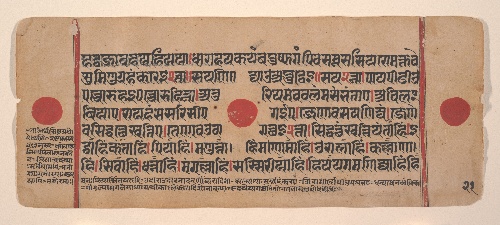
Date: 15th century
Object type: Folio
Classification: Paintings
Medium: Ink, opaque watercolor, and gold on paper
Culture: India (Gujarat)
Dimensions: 4 3/8 x 10 5/8 in. (11.1 x 27 cm)
Department: Asian Art
Credit line: Rogers Fund, 1955
Accession year: 1955
Repository: Metropolitan Museum of Art, New York, NY